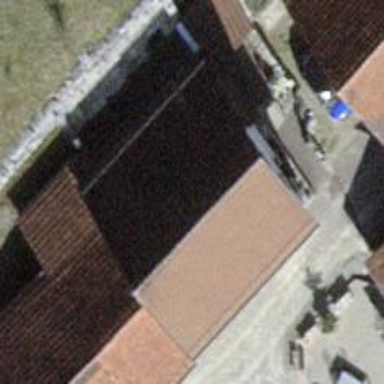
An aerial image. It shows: Building.